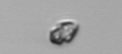
Label: Heterocapsa_rotundata